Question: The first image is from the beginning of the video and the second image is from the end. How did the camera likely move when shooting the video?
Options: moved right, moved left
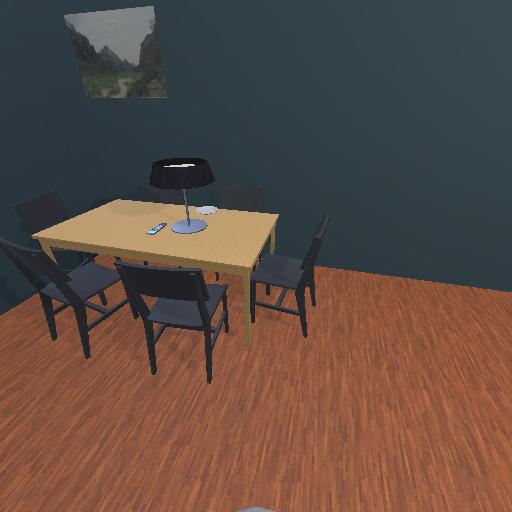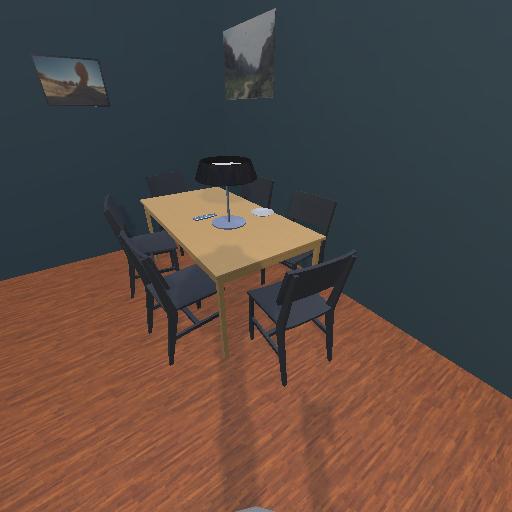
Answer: moved right